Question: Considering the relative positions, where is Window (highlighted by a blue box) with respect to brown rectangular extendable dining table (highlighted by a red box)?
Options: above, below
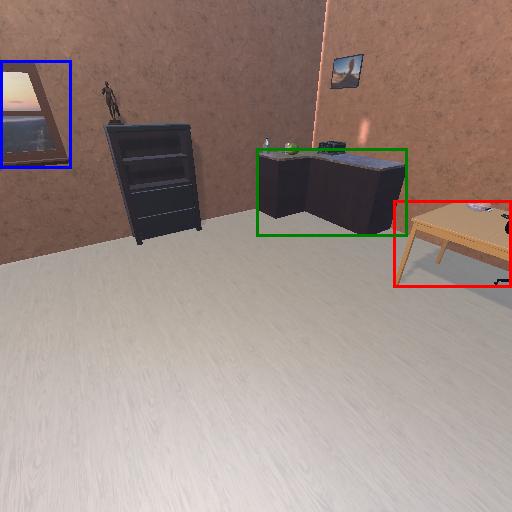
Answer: above